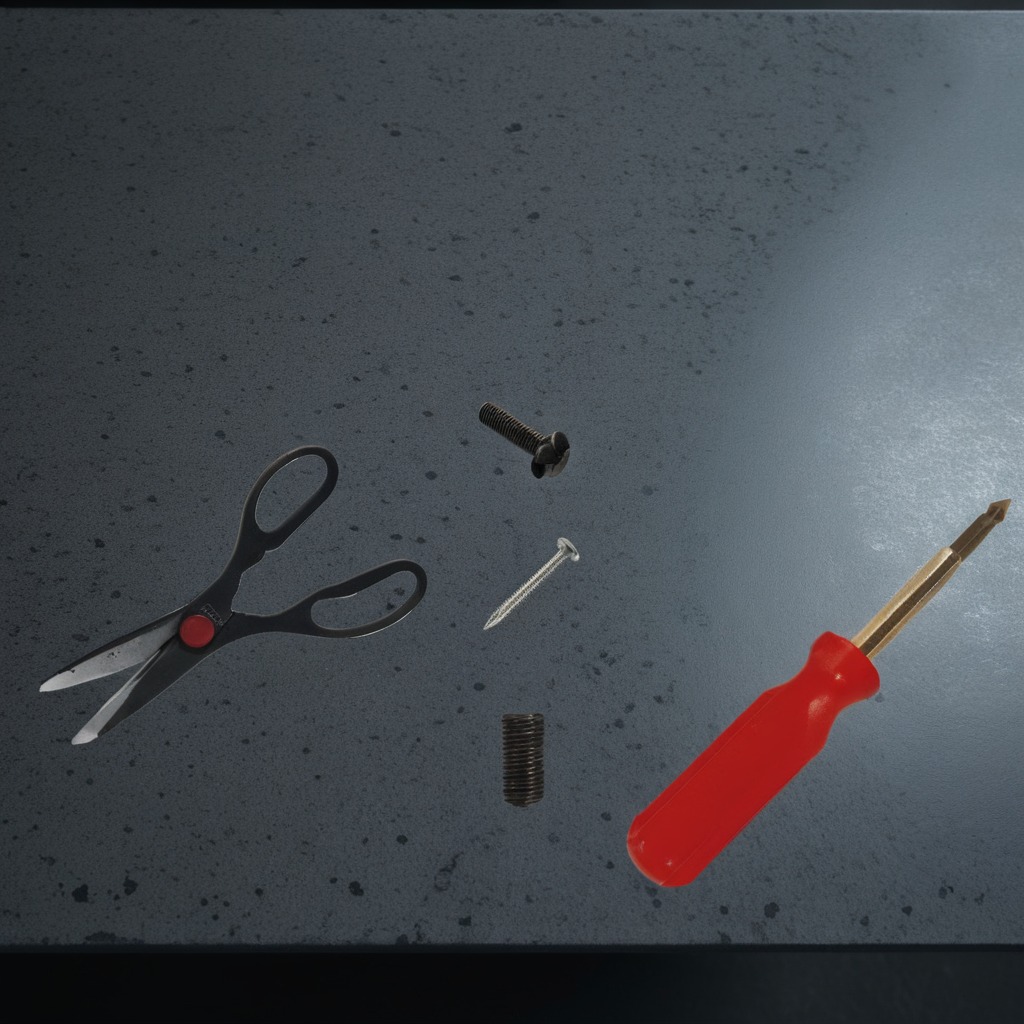
A metal machine screw, an iron nail, a coiled metal spring, a screwdriver, and a pair of scissors are lying on a clean granite table inside a workshop at night.